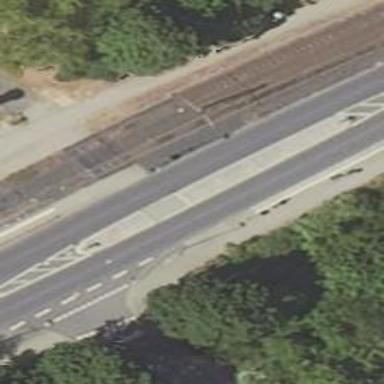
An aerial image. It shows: Marked crossing with pedestrian island.